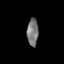
Tissue: skin
Cell type: Epithelial cells
Senescence score: 0.2419
Nuclear area (px): 307
Mean DAPI intensity: 117.534